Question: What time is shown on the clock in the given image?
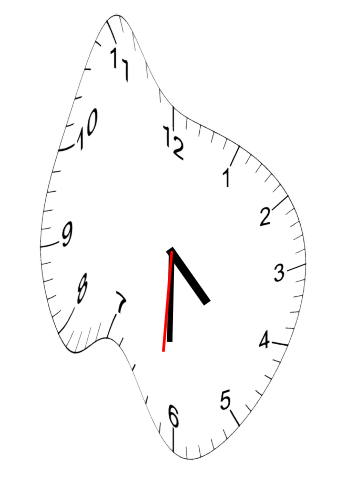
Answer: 04:30:31